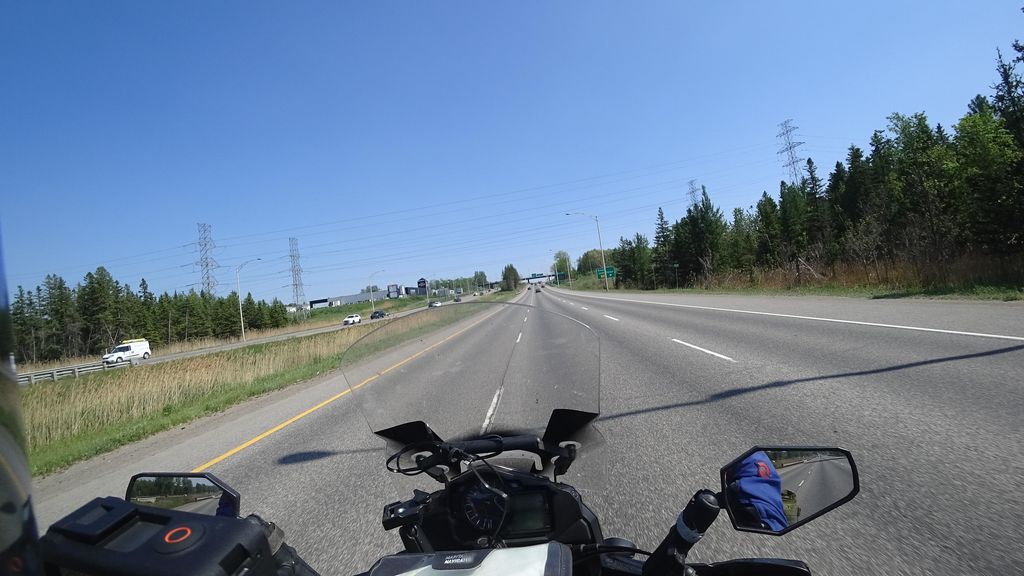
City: quebec_city